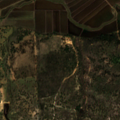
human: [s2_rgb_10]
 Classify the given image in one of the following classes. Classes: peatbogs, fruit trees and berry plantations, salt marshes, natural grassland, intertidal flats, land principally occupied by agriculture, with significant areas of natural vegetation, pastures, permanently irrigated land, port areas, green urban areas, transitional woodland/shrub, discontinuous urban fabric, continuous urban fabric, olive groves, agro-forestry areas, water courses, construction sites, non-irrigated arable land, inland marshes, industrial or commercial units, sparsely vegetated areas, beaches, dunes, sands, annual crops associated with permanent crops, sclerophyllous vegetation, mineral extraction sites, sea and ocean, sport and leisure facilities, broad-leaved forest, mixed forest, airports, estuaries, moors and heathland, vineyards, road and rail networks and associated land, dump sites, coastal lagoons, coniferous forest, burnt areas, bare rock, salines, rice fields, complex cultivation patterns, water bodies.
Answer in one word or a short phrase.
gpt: rice fields, complex cultivation patterns, agro-forestry areas, broad-leaved forest